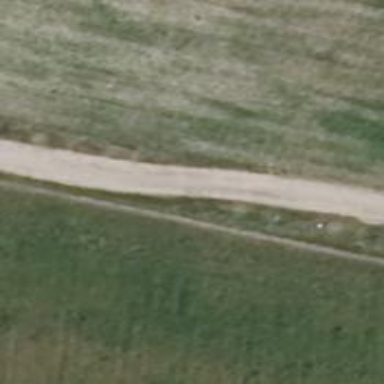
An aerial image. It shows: Track with compacted grade2 surface.